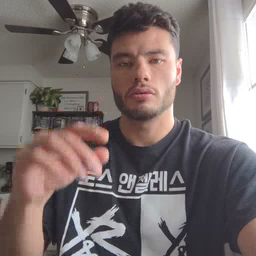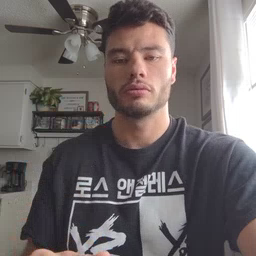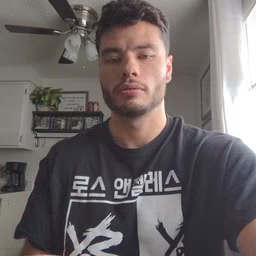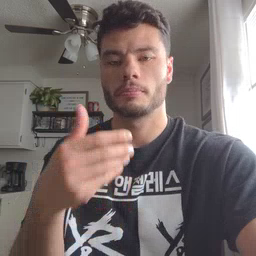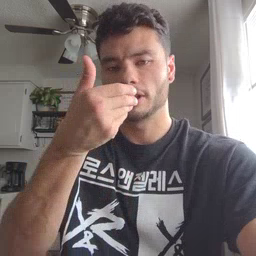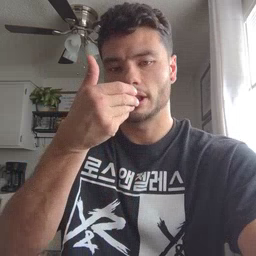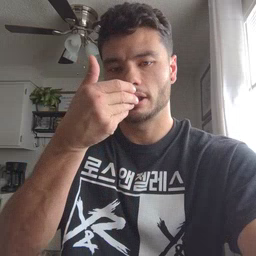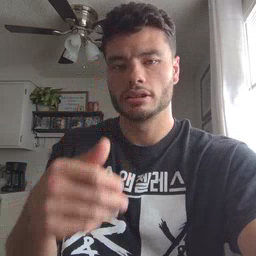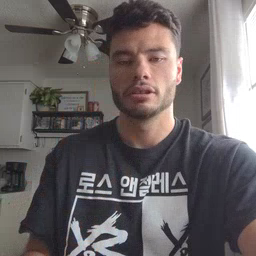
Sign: pizza